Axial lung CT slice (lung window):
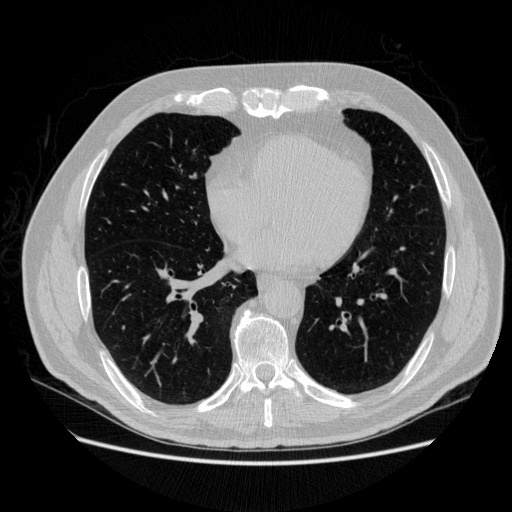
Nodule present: no